Question: I have a project that I am trying to redo. It is for a coursera course on Interactive Python programming. The deadline for submission has already passed so I am not violating the honor code here, just wanting to understand why the code I am now working on for the same project is not working.
The game is Guess The Number. None of the print statements in the if block print out at all, and I of course think they should be, ergo I have made a mistake and I cannot for the life of me figure out what it is. I have gone over several other students projects during the evaluation phase and still cannot see why my code is incorrect.
The game executes in the browser here <URL>
Here is the code that I am working with:
'''
# Sanderson, Steven
# template for "Guess the number" mini-project
# input will come from buttons and an input field
# all output for the game will be printed in the console
import simplegui
import random
import math
# initialize global variables used in your code
secret = 0 # The secret number
guesses = 0 # The amount of guesses you will have left
guess_count = 0 # How many guesses you made
range_limit = 100 # The number range of the game
def init():
# Here I reference the global variables because they
# are now inside of a function being referenced locally
global range_limit
global secret
# This following line limits the amount of guesses
# the player can have based upon the given
# range_limit of the game
guesses = int(math.ceil(math.log(range_limit,2)))
# This following line of code generates a secret
# number for the specified range of the game,
# it has been initialized to a range of 100 to
# start the game
secret = random.randrange(0, range_limit)
# Converts range_limit to a string to print to console
print "Play Guess The Number. The range is 0 to", + range_limit
print "You have " +str(guesses) + " guesses for this game"
print ""
# define event handlers for control panel
def range100():
# button that changes range to range [0,100) and restarts
global range_limit
global secret
global guesses
range_limit = 100
init()
def range1000():
# button that changes range to range [0,1000) and restarts
global range_limit, secret, guesses
range_limit = 1000
init()
def input_guess(guess):
# main game logic goes here
int_guess = int(guess)
global guess_count
global guesses
global secret
guesses += -1
guess_count = guess_count + 1
if int_guess == secret:
print "You Win and did it in " +str(guess_count) + " guesses"
print ""
init()
elif int_guess > secret:
print "You guessed " +str(guess) + " guess lower"
print "You have " +str(guesses) + " guesses left"
print ""
elif int_guess < secret:
print "You guessed " +str(guess) + " guess higher"
print "You have " +str(guesses) + " guesses left"
print ""
if guesses == 0:
print "You ran out of guesses, the secret was " +str(secret)
print ""
init()
# create frame
frame = simplegui.create_frame("Guess The Number!", 200, 200)
# register event handlers for control elements
frame.add_button("Range [0, 100)", range100, 125)
frame.add_button("Range [0, 1000)", range1000, 125)
frame.add_input("Enter your guess here and press enter", input_guess, 125)
# start frame
frame.start()
init()
# I know my code is not the best, constructive criticisim in order to help me
# be a better coder is appreciated :)
'''
Here is a sample output that I just ran. I printed out 'secret', 'guess_count' and 'guesses' and in that order.
'''
71
0
0
You guessed 25 guess higher
You have -1 guesses left
71
1
-1
You guessed 25 guess higher
You have -2 guesses left
71
2
-2
You guessed 25 guess higher
You have -3 guesses left
'''
It also looks like the init() is not working when the buttons are pressed as the count is not being reset, scratching head.
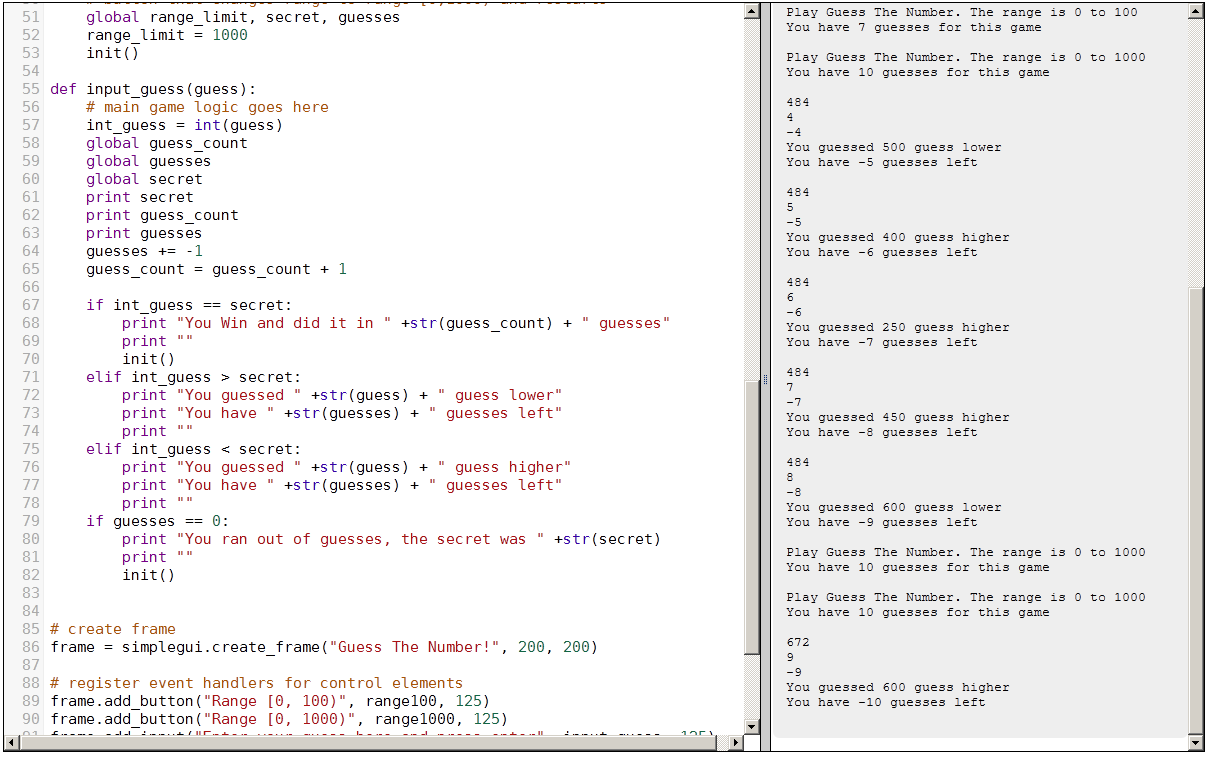
Answer: If you add the lines
'''
print repr(guess), type(guess), repr(secret), type(secret)
print guess == secret, guess > secret, guess < secret
'''
right before the 'if' branches, you see (something like):
'''
'23' <class 'str'> 4 <class 'int'>
False False False
'''
You're comparing a string to an integer, which in Python 3 gives 'TypeError: unorderable types: str() < int()' but in Python 2 will silently return unexpected behaviour (based on the name of the class, if memory serves, but since we shouldn't be doing it anyway I never manage to remember the details.) To be specific:
'''
>>> "47" < 200
False
>>> "47" < 47
False
>>> "47" < 2
False
>>> 100 < "23"
True
>>> 100 < "1"
True
>>> 100 < "-23"
True
'''
Convert the user input to an integer, and then you can start working through the next issue :^)
'''
You guessed 5
5 <class 'int'> 35 <class 'int'>
False False True
You guessed 5 guess higher
You have -1 left
'''